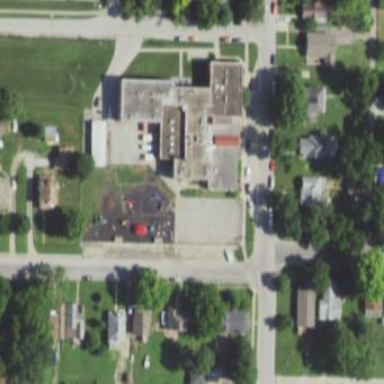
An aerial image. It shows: School building.